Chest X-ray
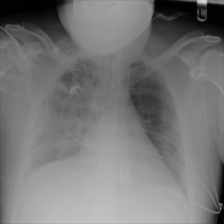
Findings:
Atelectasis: negative
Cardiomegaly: negative
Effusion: negative
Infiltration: negative
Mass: negative
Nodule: negative
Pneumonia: negative
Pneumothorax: negative
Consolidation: negative
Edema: negative
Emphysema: negative
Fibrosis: negative
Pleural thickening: negative
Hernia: negative